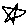
Label: star